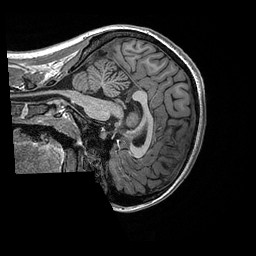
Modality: T1w
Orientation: sagittal
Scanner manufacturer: ge
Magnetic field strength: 3 T
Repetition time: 2.349 s
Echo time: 0.002968 s